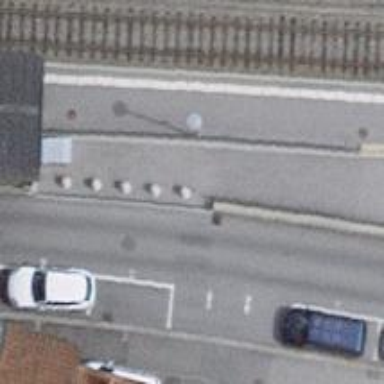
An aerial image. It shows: Bollard barrier.